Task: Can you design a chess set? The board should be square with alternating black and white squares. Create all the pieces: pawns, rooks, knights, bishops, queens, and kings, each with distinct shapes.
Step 2552:
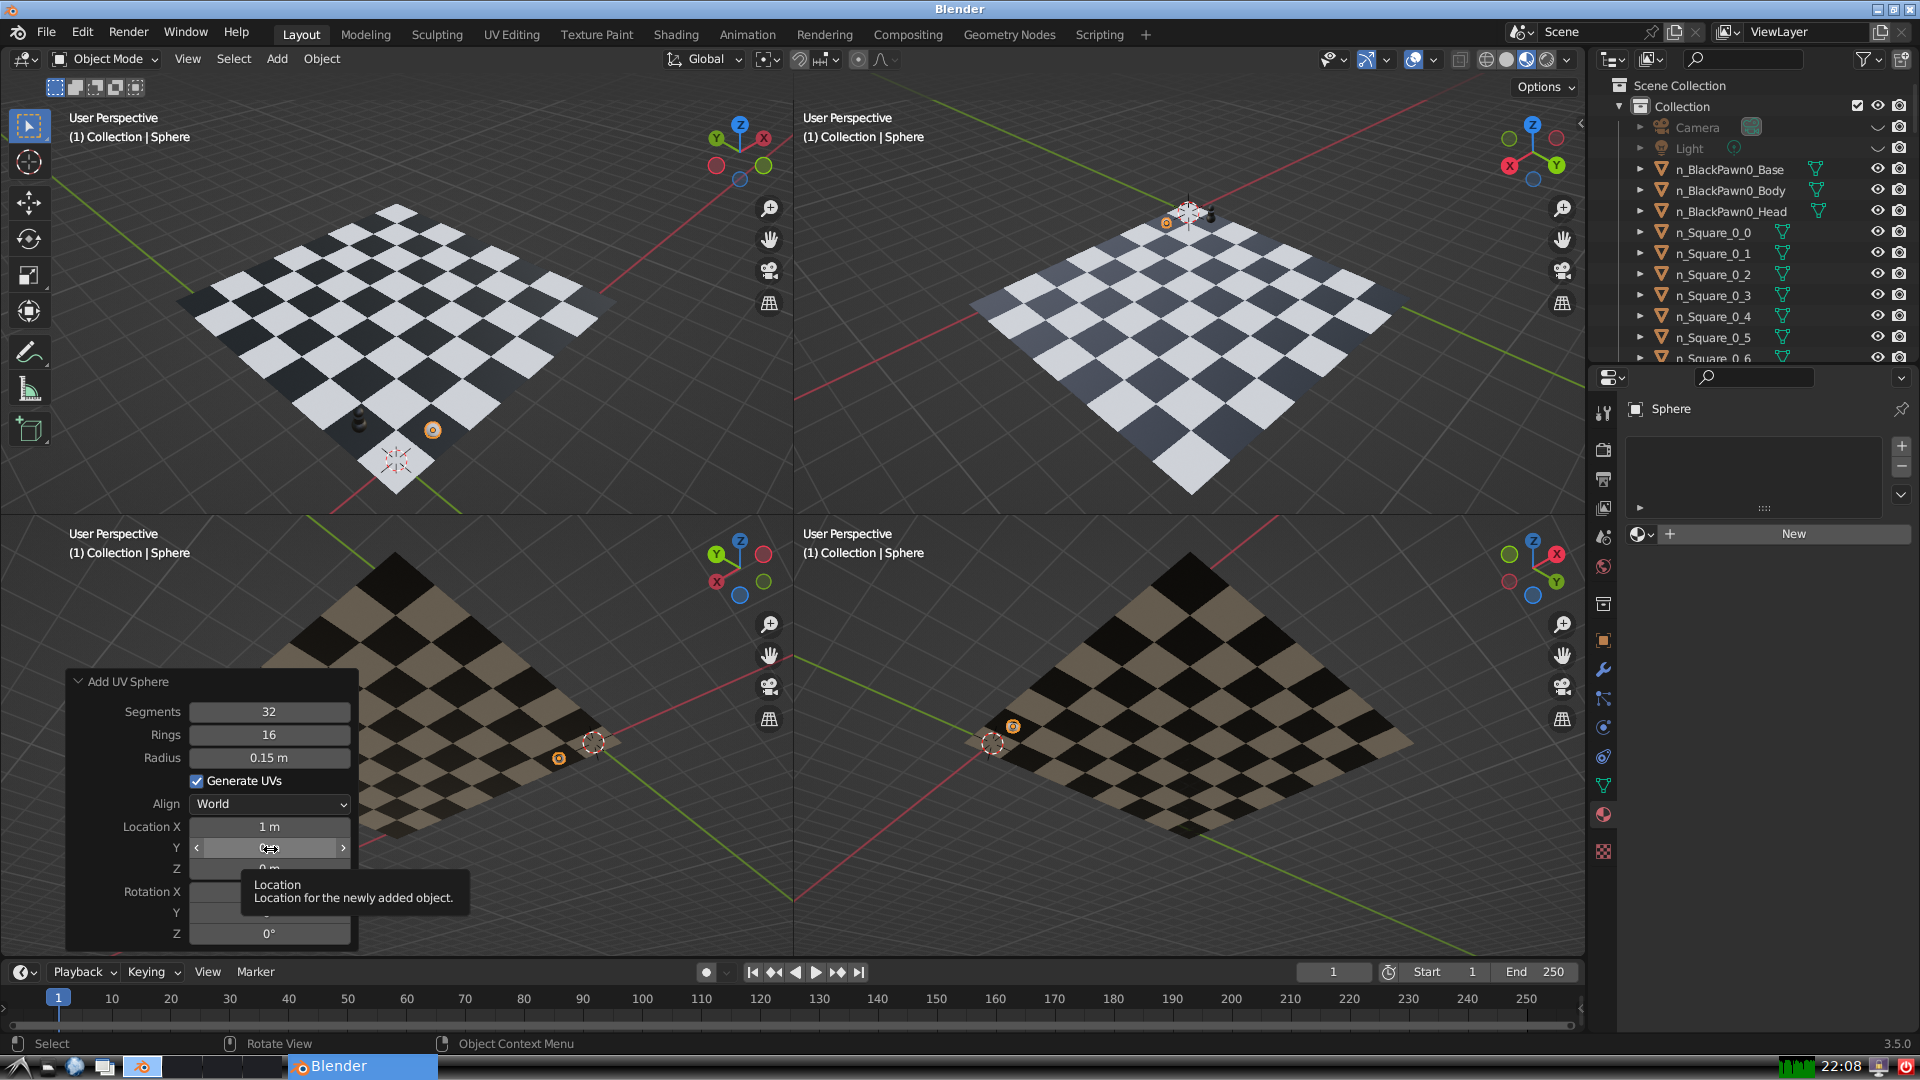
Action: click: no